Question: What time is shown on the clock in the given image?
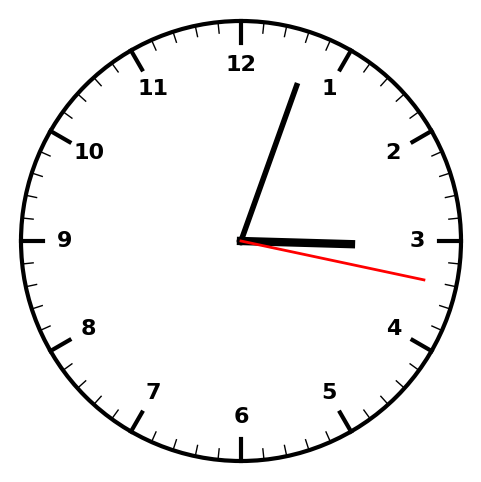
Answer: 03:03:17